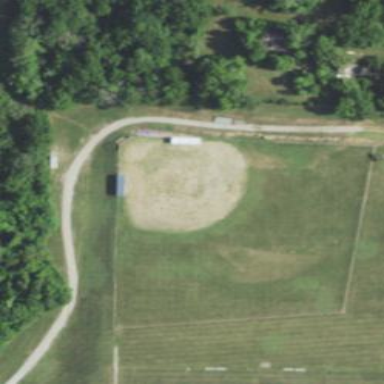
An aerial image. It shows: Baseball pitch for leisure land activities.